Field crop: maize
Growth stage: 2
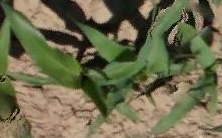
Species: maize